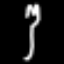
Label: fork